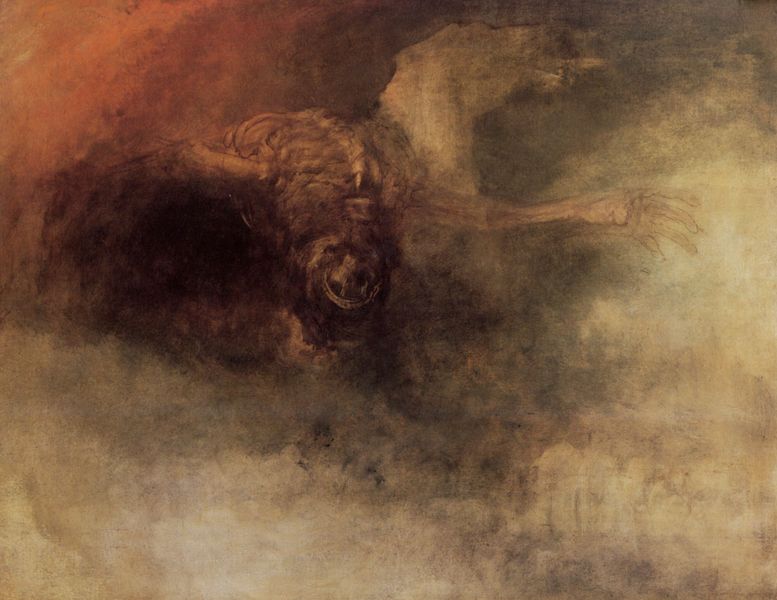
Titel: Der Tod auf einem hellen Pferd (?)
Künstler: William Turner
Standort: London
Institution: Tate Gallery
Schlagwörter: adler, blau, dunkel, feuer, gemälde, gott, hand, himmel, kopf, mann, meer, vogel, wasser, weiß, wolken, aquarell, gelb, impressionismus, see, bewegung, braun, finger, grau, hell, köpfe, licht, nase, orange, schwarz, zeichnung, rot, tier, wolke, beige, malerei, bart, arm, arme, böse, leiche, mensch, rache, schädel, stein, tod, tot, toter, trauer, öl, rauch, sonne, england, kontrast, ohren, fliegen, pferd, reiter, fell, reiten, ritt, liegen, düster, farben, fels, nebel, sonnenuntergang, monochrom, romantik, angst, dampf, sturm, turner, untergang, impressionistisch, finster, hinterkopf, fallen, gestalt, unscharf, knochen, hängen, diesig, flammen, flug, rippen, wirbel, wirbelsäule, gefahr, greifen, gespenst, hell-dunkel, hässlich, bedrohlich, krallen, dämon, entwurf, ritter, skelett, diffus, hängend, verwischt, schnauze, ross, apokalypse, hölle, teufel, zeus, gruselig, fall, sturz, eisenbahn, lok, rötlich, atmosphäre, hörner, weich, ochse, stier, horror, unheimlich, ungeheuer, fänge, geschwindigkeit, fahrt, monster, untier, neue pinakothek, gerippe, gespenstisch, klaue, schreck, dampflock, versinken, william, nebelschwaden, dinosaurier, himmel wolken, william turner, totentanz, auftauchen, dsv, himmwl, holen, unheimlig, untot, wols, wright of derby, wolkenflug, feuersbrusnst